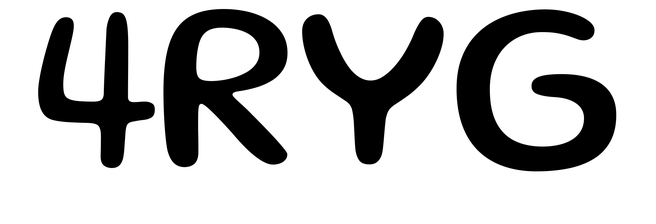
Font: Gluten_Regular